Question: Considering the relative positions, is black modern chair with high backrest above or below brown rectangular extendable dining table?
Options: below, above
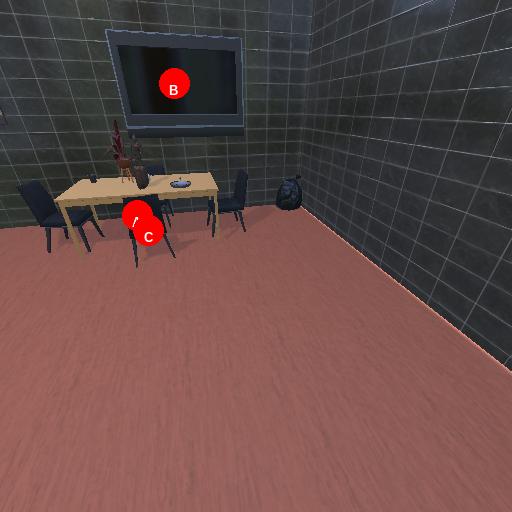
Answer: below